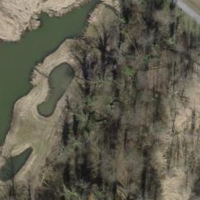
EUNIS habitat code: 41
Species observed at this site:
Acrocephalus scirpaceus
Milvus migrans